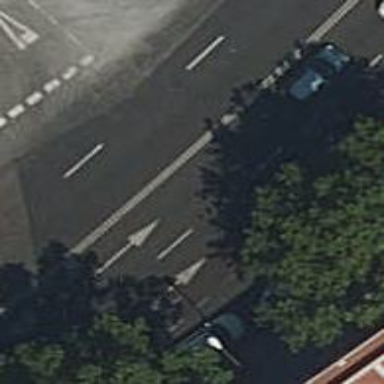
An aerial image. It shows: Asphalt road classified as primary highway.